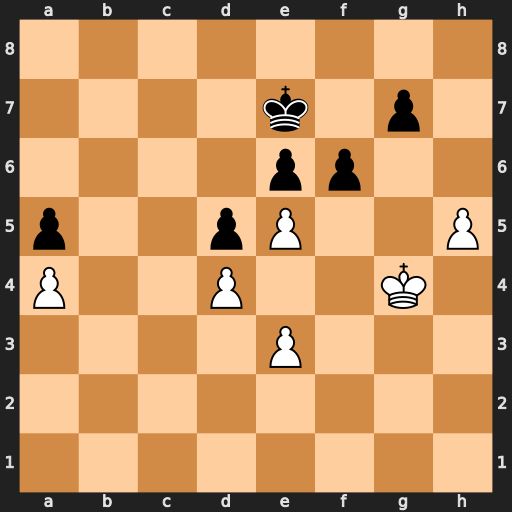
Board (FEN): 8/4k1p1/4pp2/p2pP2P/P2P2K1/4P3/8/8
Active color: w
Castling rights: -
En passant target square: -
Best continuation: h6 gxh6 Kh5 Kf8 Kxh6 fxe5 dxe5